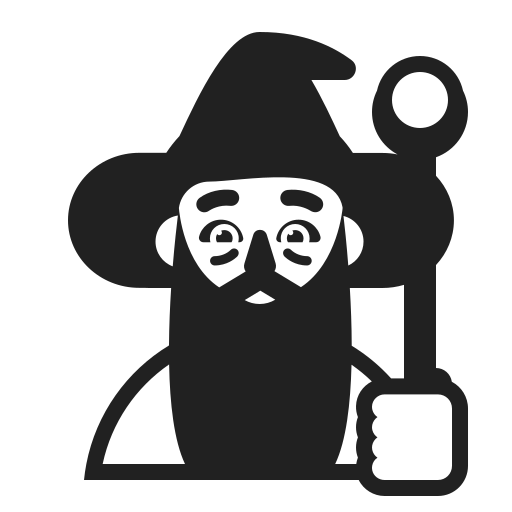
man mage high contrast default